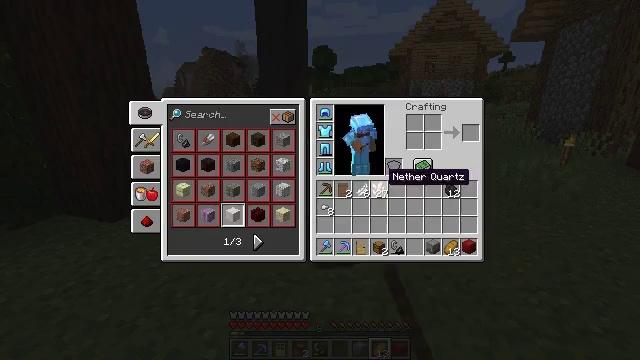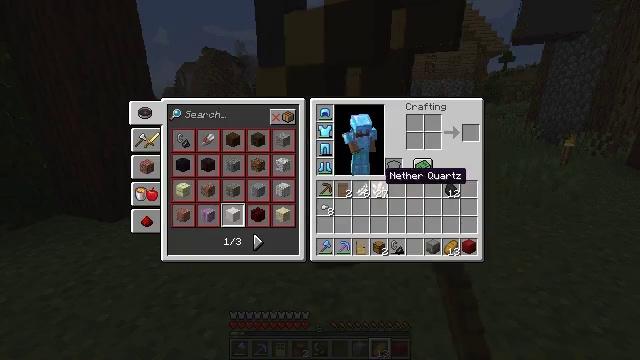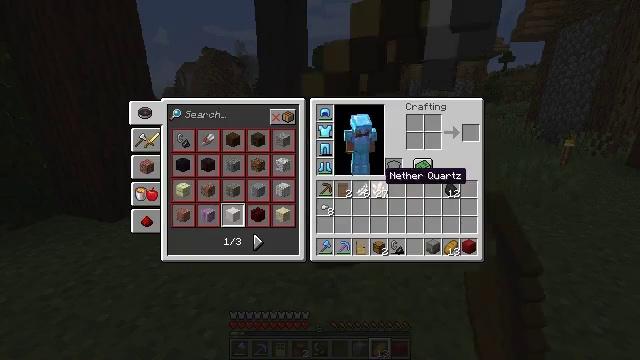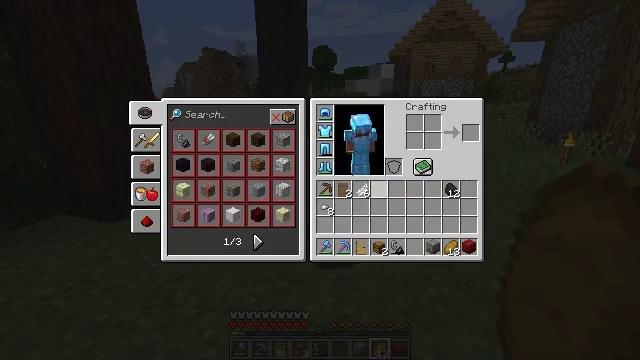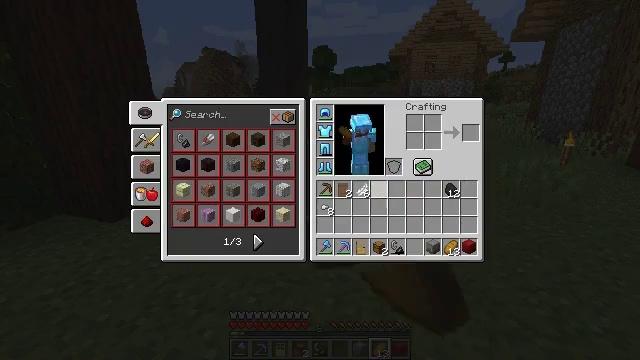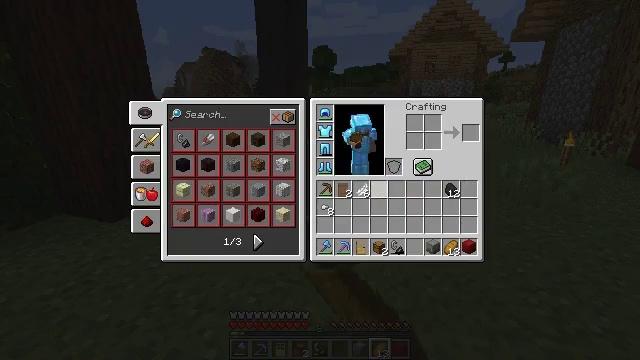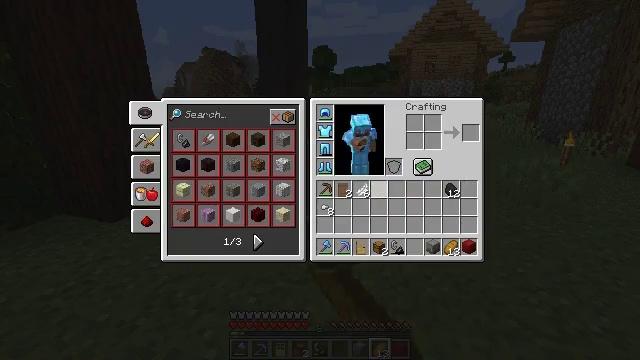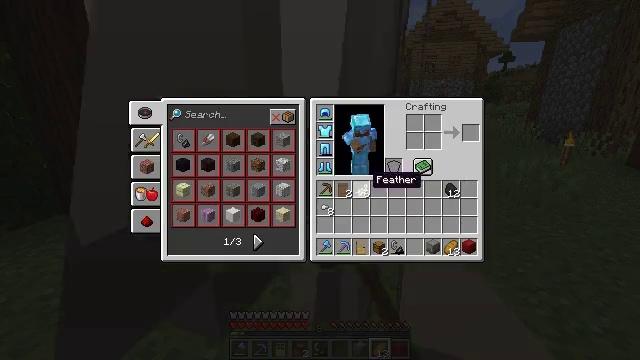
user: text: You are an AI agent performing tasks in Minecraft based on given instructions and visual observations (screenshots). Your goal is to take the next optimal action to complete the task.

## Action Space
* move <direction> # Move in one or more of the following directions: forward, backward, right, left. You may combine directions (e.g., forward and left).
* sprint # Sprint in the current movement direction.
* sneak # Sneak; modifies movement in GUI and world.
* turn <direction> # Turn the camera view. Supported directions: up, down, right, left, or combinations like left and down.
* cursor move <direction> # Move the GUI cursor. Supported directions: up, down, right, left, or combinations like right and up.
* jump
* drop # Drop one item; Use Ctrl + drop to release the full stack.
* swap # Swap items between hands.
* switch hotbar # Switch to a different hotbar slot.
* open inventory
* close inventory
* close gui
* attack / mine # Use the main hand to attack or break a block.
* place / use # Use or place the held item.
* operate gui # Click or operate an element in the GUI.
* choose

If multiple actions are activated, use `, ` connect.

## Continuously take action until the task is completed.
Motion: motion action
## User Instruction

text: Remove a quartz from the inventory.
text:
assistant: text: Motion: sprint, open gui
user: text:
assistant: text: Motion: sprint
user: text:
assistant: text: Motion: sprint, drop
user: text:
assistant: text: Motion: sprint, drop
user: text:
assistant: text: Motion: sprint, drop
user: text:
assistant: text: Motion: sprint
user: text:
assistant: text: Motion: sprint
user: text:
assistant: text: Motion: sprint